高一 · 立体几何学
如图, 在底面为正方形的四棱雉 $P-A B C D$ 中, $P A=P B=P C=P D=A B=2$,点 $E$ 为棱 $P A$ 的中点, 则异面直线 $B E$ 与 $P D$ 所成角的余弦值为

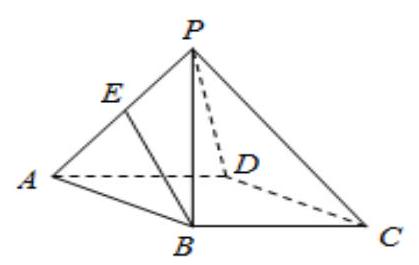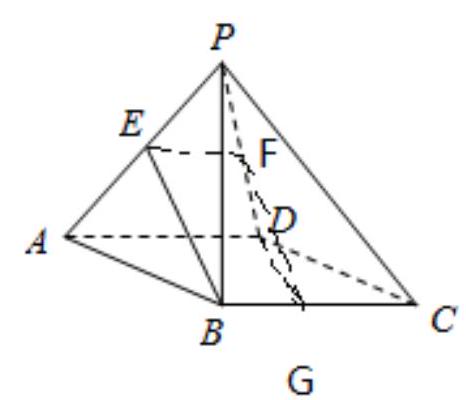
答案: frac{\sqrt{3}}{6}$
解析: 【分析】

做出平行四边形, 将要求的角转化为角 GFD 或其补角为所求角, 在三角形 FDG 中应用余弦定理得到夹角的余弦值.

【详解】

取 $\mathrm{PD}$ 的中点记为 $\mathrm{F}$ 点, $\mathrm{BC}$ 的中点记为 点, 连接 $\mathrm{FG}, \mathrm{GD}$, 因为 $\mathrm{EF} / \mathrm{BC}$, 且 $E F=\frac{1}{2} B C$, $B G=\frac{1}{2} B C$, 故得到四边形 $\mathrm{EFGB}$ 为平行四边形, 故角 GFD 或其补角为所求角, 根据题干得到, 三角形 $\mathrm{PAB}$ 为等边三角形, $\mathrm{BF}$ 为其高线, 长度为 $\sqrt{3}, \mathrm{FG}=\sqrt{3}, \mathrm{DG}=$ $\sqrt{C D^{2}+C G^{2}}=\sqrt{5}$,

$\mathrm{FD}=1$, 根据余弦定理得到 $\cos \angle G F D=\frac{3+1-5}{2 \sqrt{3}}=-\frac{\sqrt{3}}{6}$, 因为异面直线夹角为直角或锐角, 故取正值, 为: $\frac{\sqrt{3}}{6}$.

故答案为 $\frac{\sqrt{3}}{6}$.

【点睛】

这个题目考查的是异面直线的夹角的求法; 常见方法有: 将异面直线平移到同一平面内,转化为平面角的问题; 或者证明线面垂直进而得到面面垂直, 这种方法适用于异面直线垂直的时候.